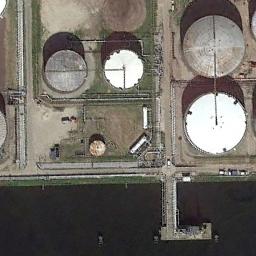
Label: storage_tank